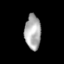
Tissue: lung
Cell type: Epithelial cells
Senescence score: 0.2079
Nuclear area (px): 551
Mean DAPI intensity: 172.252